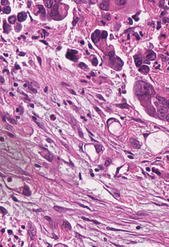
Tumor epithelial tissue: yes
Tumor-associated stroma tissue: yes
Normal tissue: no